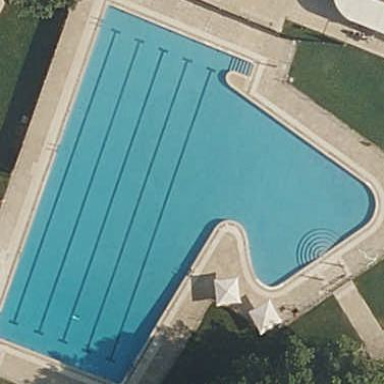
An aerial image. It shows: Swimming pool located in leisure land.